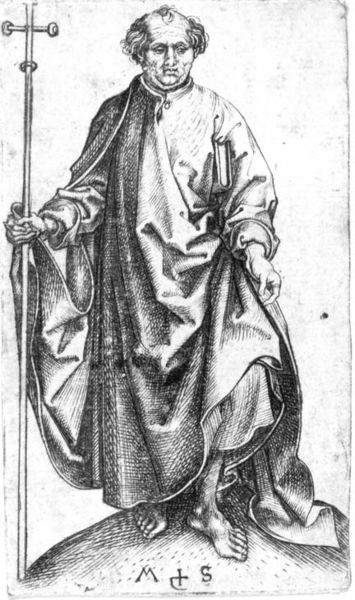
Titel: Apostel Philippus
Künstler: Martin Schongauer
Standort: Karlsruhe
Institution: Staatliche Kunsthalle Karlsruhe
Schlagwörter: berg, felsen, fuß, hand, kopf, mann, nackt, schatten, umhang, finger, haar, nase, schwarz, stirn, weiss, zeichnung, alt, arm, arme, augen, bibel, falten, gesicht, kleidung, stehen, ärmel, bildnis, hände, portrait, signatur, erde, hügel, kirche, boden, geistlicher, gewand, haare, kutte, mantel, kinn, rund, stock, beine, füße, holzschnitt, schrift, stab, laufen, fels, grafik, kahl, bischof, könig, papst, glatze, robe, faltenwurf, barfuss, buch, glaube, kreuz, religion, druck, druckgraphik, druckgrafik, initialen, schraffuren, radierung, stich, kugel, herrscher, halbglatze, erdkugel, pfarrer, rasiert, doppelkinn, jesus, wanderer, mittelalter, priester, gehend, schreitend, scwarz, mönch, franziskus, luther, heiliger, heilig, globus, welt, petrus, umahng, zepter, franziskaner, wissenschaft, tonsur, weltkugel, benediktiner, christ, kal, apostel, kreuzstab, abt, gewandt, feist, kirchenvater, kugeö, schongauer, bettelmönch, pabst, martin schongauer, sab, bischhof, nackte füße, prieser, s, m, pontifix, barfu?, +, m+s, singatur, schonbauer, wandernd